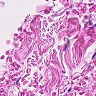
Metastatic tissue present: no